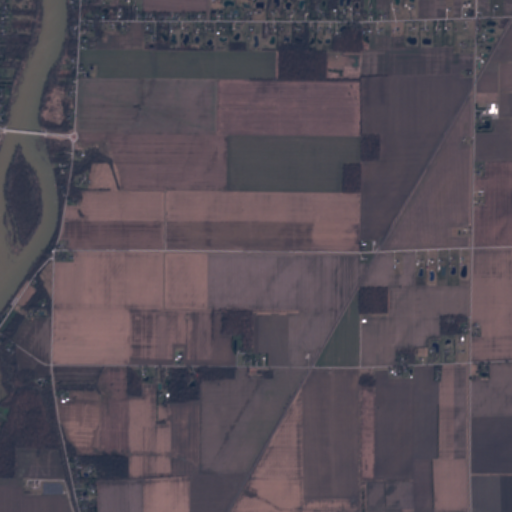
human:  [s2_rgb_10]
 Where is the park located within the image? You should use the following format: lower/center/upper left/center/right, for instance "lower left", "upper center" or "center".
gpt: The park is located in the lower left of the image.
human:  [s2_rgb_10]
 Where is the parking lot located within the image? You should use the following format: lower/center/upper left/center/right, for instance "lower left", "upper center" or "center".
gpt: The parking lot is located in the center left of the image.
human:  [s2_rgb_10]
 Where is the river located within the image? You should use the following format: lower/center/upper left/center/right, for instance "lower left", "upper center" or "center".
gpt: The river is located in the upper left of the image.
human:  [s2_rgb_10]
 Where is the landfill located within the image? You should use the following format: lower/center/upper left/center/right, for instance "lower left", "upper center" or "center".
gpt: There is no landfill in the image.